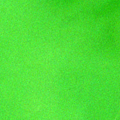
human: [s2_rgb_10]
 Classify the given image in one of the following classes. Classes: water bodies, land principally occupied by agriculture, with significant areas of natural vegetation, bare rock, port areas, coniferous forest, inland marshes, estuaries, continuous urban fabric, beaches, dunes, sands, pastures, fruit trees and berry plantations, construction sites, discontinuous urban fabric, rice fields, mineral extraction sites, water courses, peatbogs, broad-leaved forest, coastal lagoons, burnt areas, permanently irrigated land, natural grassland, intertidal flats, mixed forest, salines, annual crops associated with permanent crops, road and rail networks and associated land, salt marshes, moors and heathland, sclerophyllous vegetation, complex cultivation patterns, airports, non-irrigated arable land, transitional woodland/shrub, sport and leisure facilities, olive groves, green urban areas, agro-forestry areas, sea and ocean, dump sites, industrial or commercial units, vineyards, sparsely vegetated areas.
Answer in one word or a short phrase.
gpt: water bodies